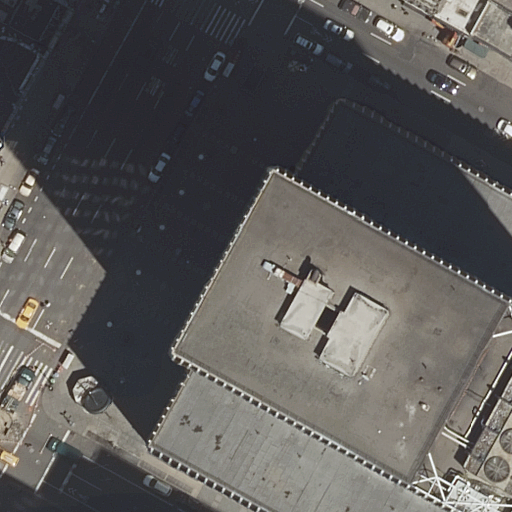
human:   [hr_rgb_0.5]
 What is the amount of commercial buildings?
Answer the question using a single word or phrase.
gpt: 0

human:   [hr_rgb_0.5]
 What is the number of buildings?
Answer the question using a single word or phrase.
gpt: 8

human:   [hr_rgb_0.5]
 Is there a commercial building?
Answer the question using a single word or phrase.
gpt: no

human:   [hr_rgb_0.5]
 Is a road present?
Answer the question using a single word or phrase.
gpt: yes

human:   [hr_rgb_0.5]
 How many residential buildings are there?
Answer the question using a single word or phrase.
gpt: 8

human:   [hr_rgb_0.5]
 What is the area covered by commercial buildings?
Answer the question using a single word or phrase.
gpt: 0m2

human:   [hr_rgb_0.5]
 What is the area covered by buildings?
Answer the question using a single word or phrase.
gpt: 349m2

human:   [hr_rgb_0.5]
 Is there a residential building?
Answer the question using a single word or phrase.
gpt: yes

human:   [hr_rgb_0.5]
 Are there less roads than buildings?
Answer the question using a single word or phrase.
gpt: yes

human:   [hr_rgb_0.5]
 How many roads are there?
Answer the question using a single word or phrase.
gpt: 4

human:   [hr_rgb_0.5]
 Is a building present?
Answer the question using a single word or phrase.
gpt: yes

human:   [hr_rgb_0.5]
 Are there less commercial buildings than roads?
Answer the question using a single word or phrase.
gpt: yes

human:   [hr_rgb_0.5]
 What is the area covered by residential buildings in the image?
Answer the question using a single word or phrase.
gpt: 349m2

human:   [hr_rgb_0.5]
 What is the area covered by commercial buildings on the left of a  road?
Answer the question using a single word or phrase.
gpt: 0m2

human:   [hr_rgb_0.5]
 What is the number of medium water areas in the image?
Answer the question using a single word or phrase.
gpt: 0

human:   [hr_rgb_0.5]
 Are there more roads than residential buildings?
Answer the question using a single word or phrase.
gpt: no

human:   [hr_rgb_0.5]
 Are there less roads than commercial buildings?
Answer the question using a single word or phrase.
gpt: no

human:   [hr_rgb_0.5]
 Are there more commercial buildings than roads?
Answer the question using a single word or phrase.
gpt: no

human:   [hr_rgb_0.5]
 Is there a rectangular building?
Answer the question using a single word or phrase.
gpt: yes

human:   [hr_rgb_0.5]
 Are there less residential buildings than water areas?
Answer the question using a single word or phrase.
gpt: no

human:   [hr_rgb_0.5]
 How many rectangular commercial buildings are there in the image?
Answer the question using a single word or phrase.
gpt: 0

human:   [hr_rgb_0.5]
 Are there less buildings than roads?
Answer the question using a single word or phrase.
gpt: no

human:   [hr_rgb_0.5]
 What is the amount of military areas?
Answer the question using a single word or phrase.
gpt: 0

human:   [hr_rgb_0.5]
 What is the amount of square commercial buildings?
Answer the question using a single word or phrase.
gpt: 0

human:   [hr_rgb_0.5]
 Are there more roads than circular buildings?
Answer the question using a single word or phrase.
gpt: yes

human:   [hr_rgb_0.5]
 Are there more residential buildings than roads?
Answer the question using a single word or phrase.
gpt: yes

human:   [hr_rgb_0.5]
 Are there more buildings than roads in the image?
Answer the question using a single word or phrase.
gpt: yes

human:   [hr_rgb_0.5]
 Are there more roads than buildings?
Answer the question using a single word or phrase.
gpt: no

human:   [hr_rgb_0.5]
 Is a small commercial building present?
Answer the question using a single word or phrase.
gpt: no

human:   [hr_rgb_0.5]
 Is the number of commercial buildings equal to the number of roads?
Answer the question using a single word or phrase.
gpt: no

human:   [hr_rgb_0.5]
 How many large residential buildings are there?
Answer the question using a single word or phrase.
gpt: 0

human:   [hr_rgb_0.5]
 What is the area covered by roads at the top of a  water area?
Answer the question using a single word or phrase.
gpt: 0m2

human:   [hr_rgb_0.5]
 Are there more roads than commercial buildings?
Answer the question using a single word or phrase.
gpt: yes

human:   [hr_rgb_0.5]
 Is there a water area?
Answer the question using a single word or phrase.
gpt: no

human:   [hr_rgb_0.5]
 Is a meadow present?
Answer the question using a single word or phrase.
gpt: no

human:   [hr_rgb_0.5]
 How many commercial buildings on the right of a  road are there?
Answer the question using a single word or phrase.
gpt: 0

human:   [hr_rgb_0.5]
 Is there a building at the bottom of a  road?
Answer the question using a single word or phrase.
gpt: yes

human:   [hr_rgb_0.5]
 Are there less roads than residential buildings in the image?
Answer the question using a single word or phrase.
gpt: yes

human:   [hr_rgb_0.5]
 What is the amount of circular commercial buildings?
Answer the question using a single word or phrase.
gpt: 0

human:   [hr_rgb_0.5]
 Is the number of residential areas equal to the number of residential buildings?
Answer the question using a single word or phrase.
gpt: no

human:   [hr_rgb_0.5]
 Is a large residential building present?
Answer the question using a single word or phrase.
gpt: no

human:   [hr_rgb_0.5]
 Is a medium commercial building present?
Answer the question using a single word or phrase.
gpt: no

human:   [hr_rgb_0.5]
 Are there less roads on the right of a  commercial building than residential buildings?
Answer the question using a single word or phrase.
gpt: yes

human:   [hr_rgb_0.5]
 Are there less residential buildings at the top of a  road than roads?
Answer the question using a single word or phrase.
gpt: no

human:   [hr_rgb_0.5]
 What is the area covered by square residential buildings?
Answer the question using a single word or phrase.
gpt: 0m2

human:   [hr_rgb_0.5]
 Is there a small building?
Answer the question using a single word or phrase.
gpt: yes

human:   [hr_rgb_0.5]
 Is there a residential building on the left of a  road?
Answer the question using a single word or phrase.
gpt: yes

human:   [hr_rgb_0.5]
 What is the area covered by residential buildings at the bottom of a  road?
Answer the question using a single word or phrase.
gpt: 4m2

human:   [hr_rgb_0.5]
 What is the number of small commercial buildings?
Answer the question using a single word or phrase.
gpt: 0

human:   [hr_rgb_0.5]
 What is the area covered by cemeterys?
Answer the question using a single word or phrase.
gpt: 0m2

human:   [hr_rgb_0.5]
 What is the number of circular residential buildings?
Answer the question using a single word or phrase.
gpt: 0

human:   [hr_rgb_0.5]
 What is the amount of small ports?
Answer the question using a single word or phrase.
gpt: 0

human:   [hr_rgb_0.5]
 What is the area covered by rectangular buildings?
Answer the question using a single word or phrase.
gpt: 349m2

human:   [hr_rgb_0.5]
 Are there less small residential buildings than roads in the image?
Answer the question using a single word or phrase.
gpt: no

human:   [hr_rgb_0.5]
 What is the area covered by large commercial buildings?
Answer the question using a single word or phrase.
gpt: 0m2

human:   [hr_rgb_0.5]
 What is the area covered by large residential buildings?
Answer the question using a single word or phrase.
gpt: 0m2

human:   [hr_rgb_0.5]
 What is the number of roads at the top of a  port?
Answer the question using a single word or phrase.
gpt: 0

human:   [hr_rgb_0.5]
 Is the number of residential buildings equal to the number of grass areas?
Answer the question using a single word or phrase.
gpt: no

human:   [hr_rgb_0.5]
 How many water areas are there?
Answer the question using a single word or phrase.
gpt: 0

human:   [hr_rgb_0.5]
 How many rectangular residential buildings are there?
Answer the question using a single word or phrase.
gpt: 8

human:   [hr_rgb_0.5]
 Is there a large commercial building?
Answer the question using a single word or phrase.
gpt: no

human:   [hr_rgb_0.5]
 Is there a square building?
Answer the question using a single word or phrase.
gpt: no

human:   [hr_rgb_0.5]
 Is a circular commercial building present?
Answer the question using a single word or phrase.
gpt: no

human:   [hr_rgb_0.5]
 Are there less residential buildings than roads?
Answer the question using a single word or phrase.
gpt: no